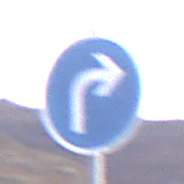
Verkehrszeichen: VorgeschriebeneFahrtrichtungRechts
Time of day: Dusk
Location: Outdoor (Nature)
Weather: Clear
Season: NotSpecified
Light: Natural